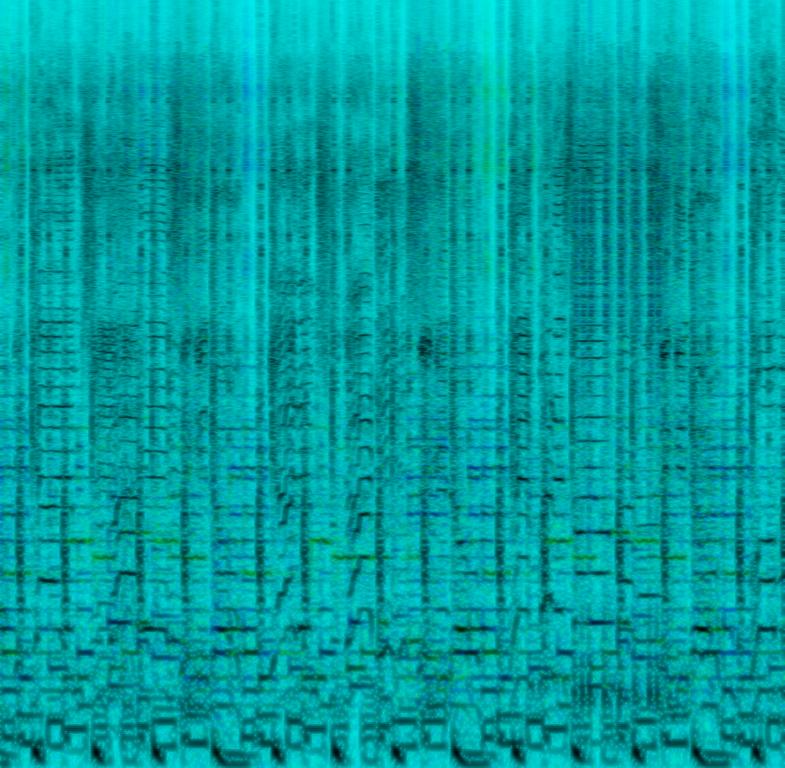
This African beat song features a male voice singing the main melody. Other voices sing one word after each line. This is accompanied by percussion playing an African dance beat. The bass plays a groovy bassline. A flute plays the same melody as the main voice. This song has a happy mood. This song can be played in a dance party.